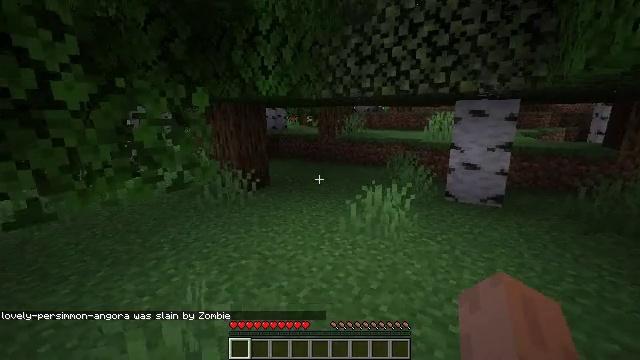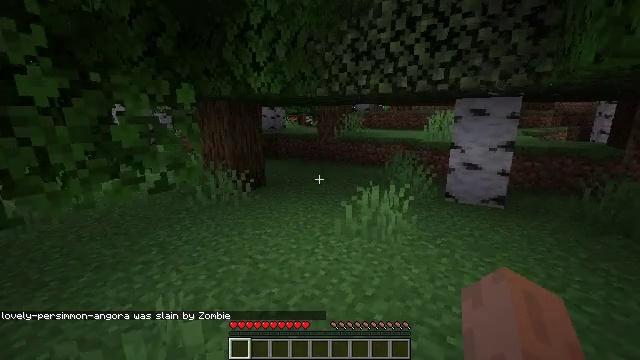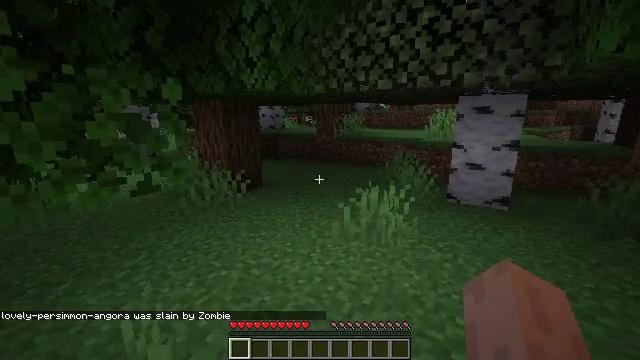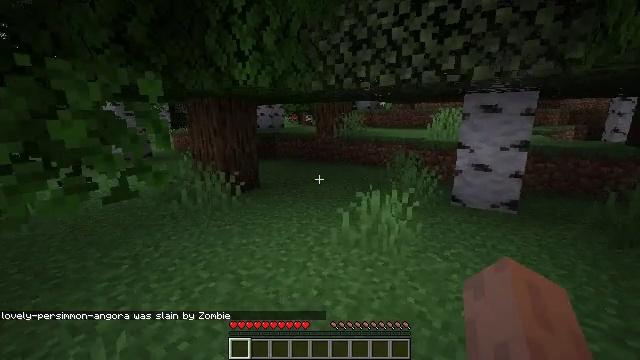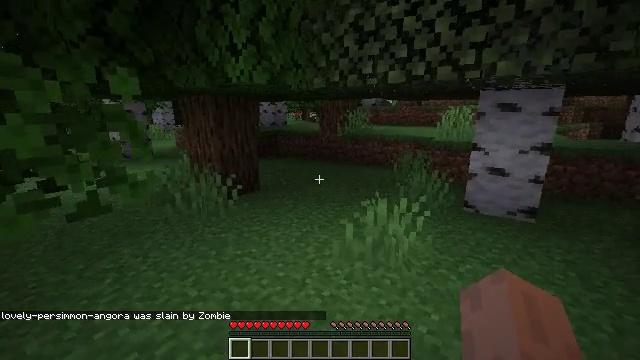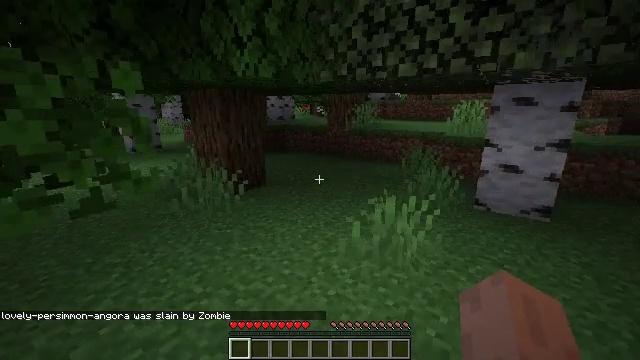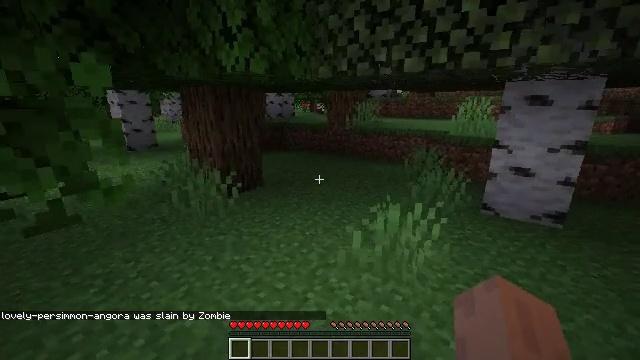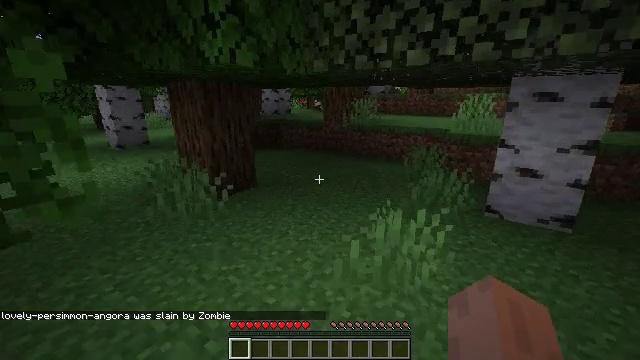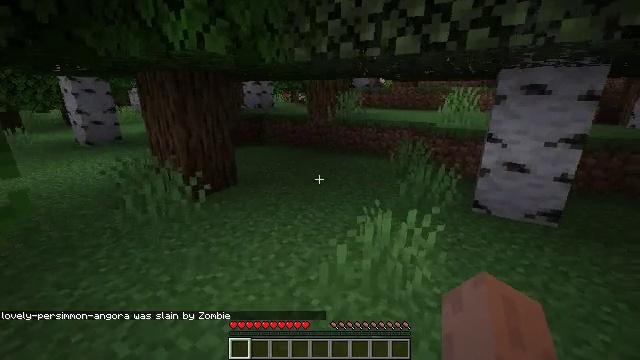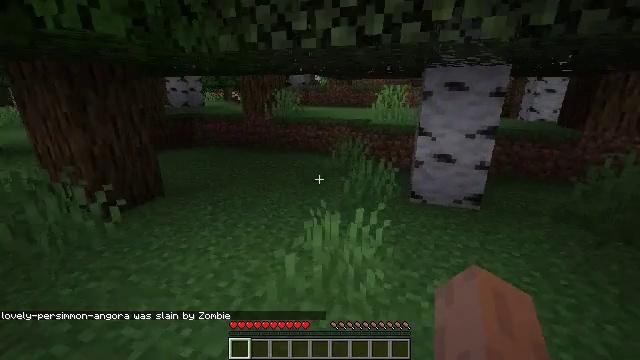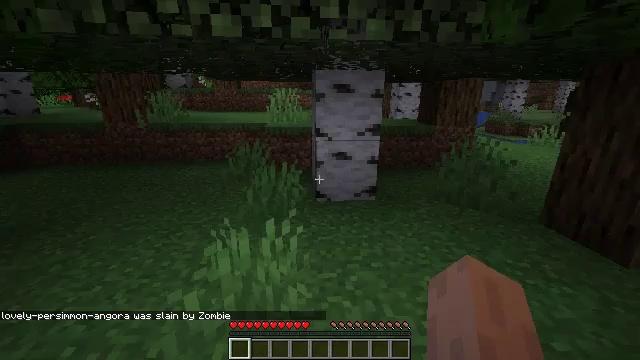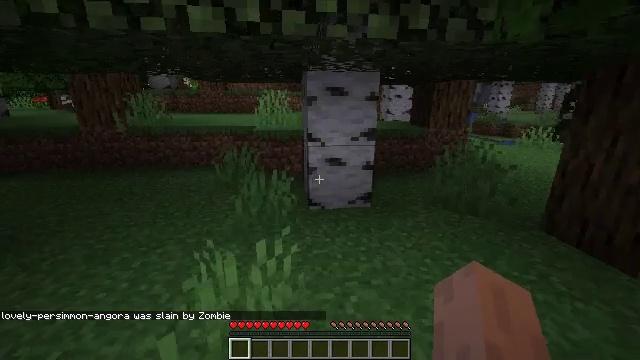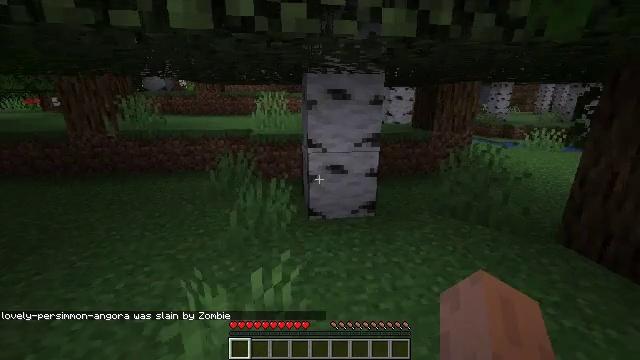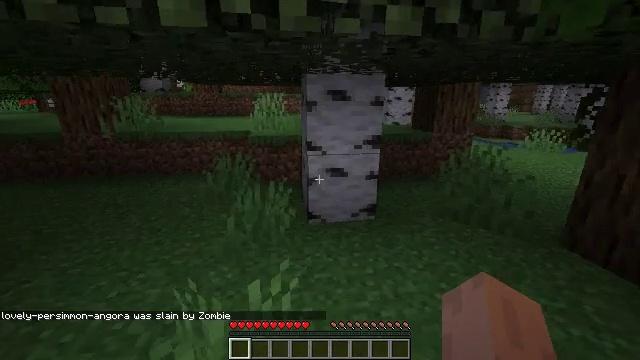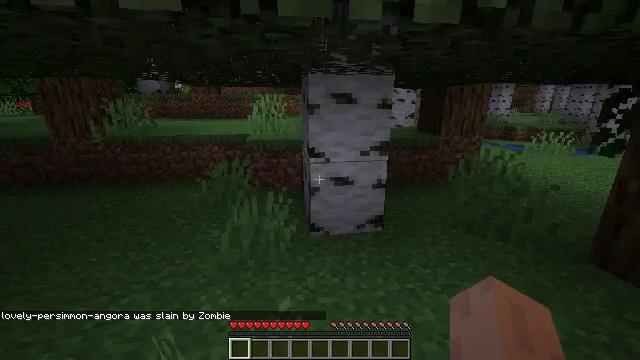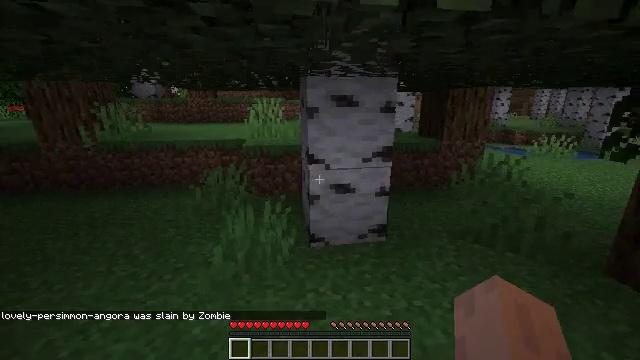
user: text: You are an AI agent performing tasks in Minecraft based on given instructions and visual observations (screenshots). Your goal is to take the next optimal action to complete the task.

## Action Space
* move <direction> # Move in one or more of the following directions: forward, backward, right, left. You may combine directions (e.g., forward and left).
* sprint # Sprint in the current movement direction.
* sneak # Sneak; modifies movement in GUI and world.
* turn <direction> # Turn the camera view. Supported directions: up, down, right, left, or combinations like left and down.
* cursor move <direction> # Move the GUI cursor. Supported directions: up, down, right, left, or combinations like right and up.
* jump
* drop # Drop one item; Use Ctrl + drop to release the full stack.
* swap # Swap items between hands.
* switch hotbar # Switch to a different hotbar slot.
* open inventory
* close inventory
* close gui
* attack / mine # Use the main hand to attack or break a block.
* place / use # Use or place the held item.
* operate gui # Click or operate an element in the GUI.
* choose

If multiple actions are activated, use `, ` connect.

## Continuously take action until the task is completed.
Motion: motion action
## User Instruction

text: Harvest birch logs from birch trees.
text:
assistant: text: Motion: move forward
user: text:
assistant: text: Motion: move forward
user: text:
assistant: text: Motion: move forward
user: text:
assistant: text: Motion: move forward, turn left
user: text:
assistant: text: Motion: move forward, turn left and down
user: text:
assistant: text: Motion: move forward
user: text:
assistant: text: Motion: move forward
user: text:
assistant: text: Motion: move forward, turn right and down
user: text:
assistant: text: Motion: move forward, turn right
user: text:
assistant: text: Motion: move forward, turn right
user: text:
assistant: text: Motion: move forward, turn right
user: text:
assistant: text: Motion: move forward
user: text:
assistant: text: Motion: move forward
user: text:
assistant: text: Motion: move forward
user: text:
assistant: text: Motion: move forward
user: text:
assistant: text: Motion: move forward
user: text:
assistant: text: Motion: move forward
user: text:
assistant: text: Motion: move forward and move right
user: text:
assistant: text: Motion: move forward and move right
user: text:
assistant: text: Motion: move forward and move right
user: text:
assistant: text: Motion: move forward and move right
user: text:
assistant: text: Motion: move forward and move right, attack / mine
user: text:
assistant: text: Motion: move forward, attack / mine
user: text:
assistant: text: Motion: attack / mine
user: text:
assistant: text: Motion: attack / mine
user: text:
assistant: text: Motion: attack / mine
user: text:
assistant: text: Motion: attack / mine
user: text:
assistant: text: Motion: attack / mine
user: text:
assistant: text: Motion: turn left, attack / mine
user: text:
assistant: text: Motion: turn left and up, attack / mine